Question: I have a plot with six different colorline in the same graph in GNU. Now my problem is to give description of the each line in the right side of the graph i.e. I have to add legend.
What command will be useful for this problem?
Eg: I have to add legend as the figure attached:

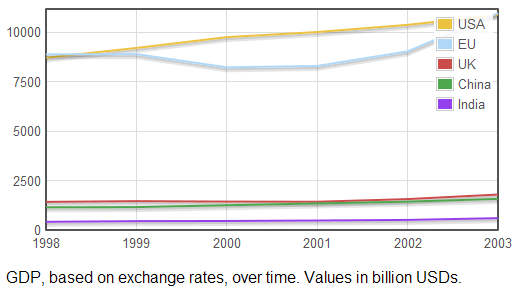
Answer: Enable the legend with
'''
set key
'''
and add a descriptive title to each line of your plot. E.g.:
'''
plot x title "simple x function", x**2 title "quadratic function"
'''